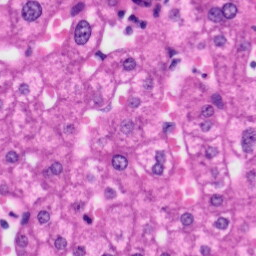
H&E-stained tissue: Liver